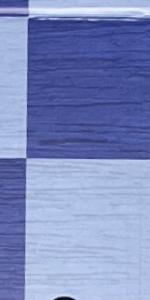
Label: Empty